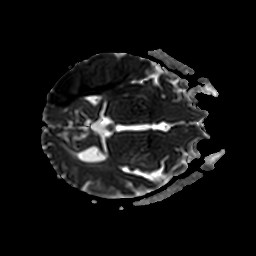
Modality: ADC
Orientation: axial
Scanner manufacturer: philips
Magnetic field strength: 3 T
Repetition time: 4.011 s
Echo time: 0.06104 s